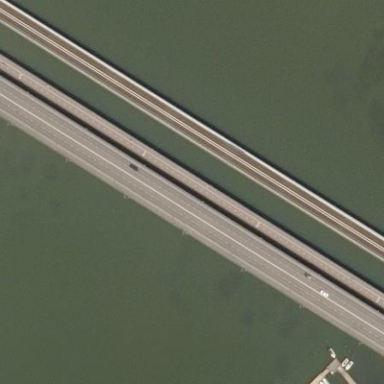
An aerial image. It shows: Man-made bridge.